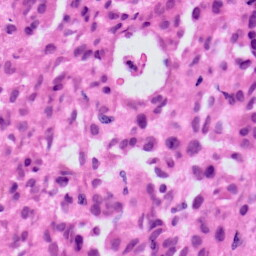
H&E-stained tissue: Skin